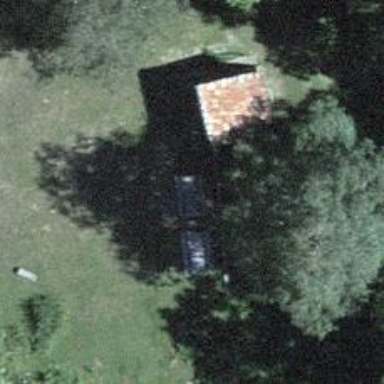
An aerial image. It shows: Picnic table located in leisure land area.